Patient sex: M
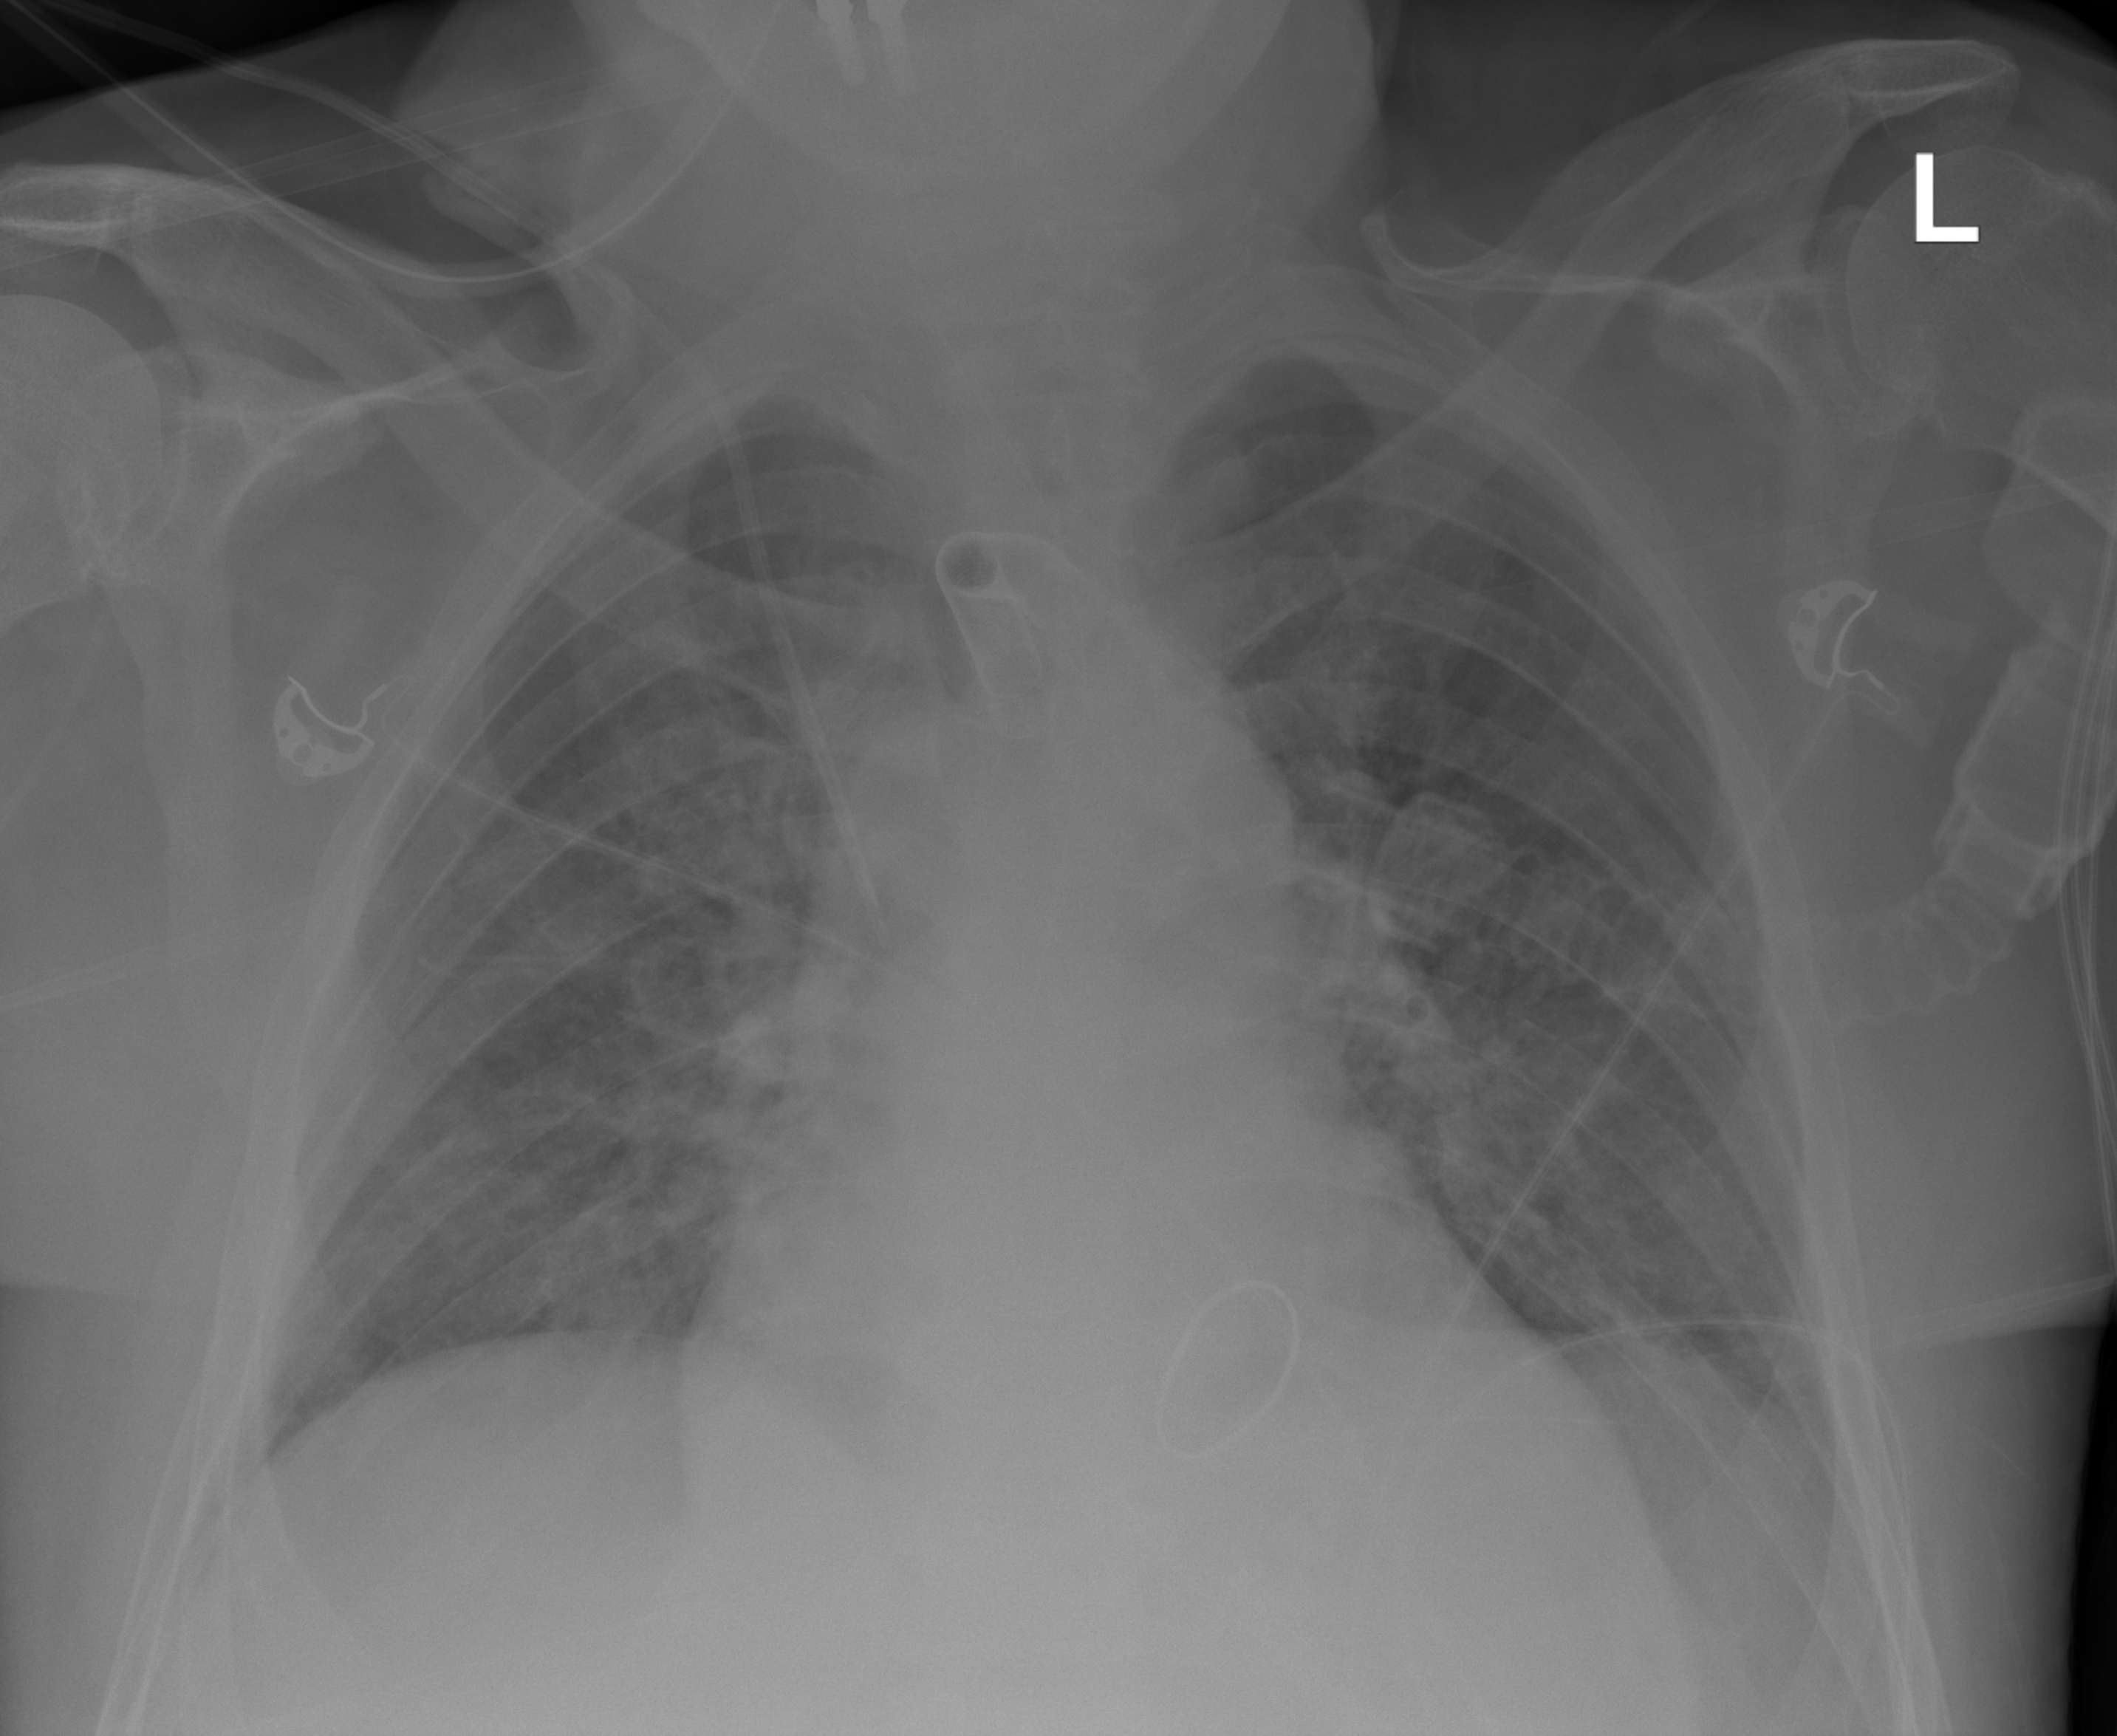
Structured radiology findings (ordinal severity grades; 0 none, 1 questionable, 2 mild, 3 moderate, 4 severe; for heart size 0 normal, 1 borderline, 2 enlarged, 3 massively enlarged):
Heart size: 2
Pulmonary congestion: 2
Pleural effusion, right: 0
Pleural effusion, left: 0
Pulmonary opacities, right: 2
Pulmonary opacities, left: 2
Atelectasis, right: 0
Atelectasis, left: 0